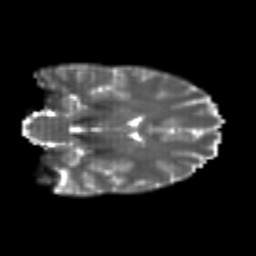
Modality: T2w
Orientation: coronal
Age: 24
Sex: female
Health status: healthy
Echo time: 0.074 s